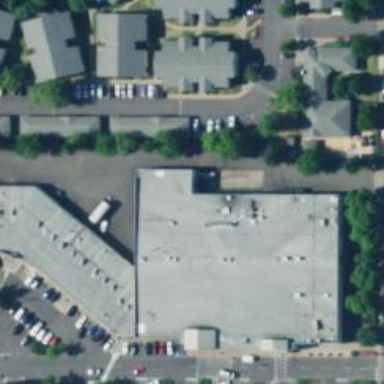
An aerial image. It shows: Pharmacy providing healthcare services.